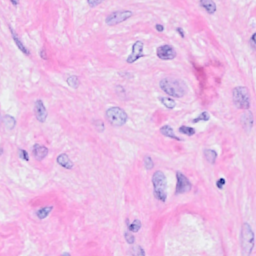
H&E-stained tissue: Breast